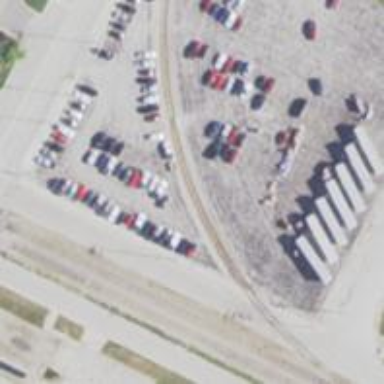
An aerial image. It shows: Rail spur service.